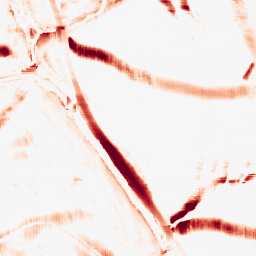
Category: morphological
Decomposition family: morphological_square
Decomposition parameters: operation: opening
size: 20
Upsampling method: fft_zeropad
Upsampling parameters: scale: 8
Upsampling scale: 8